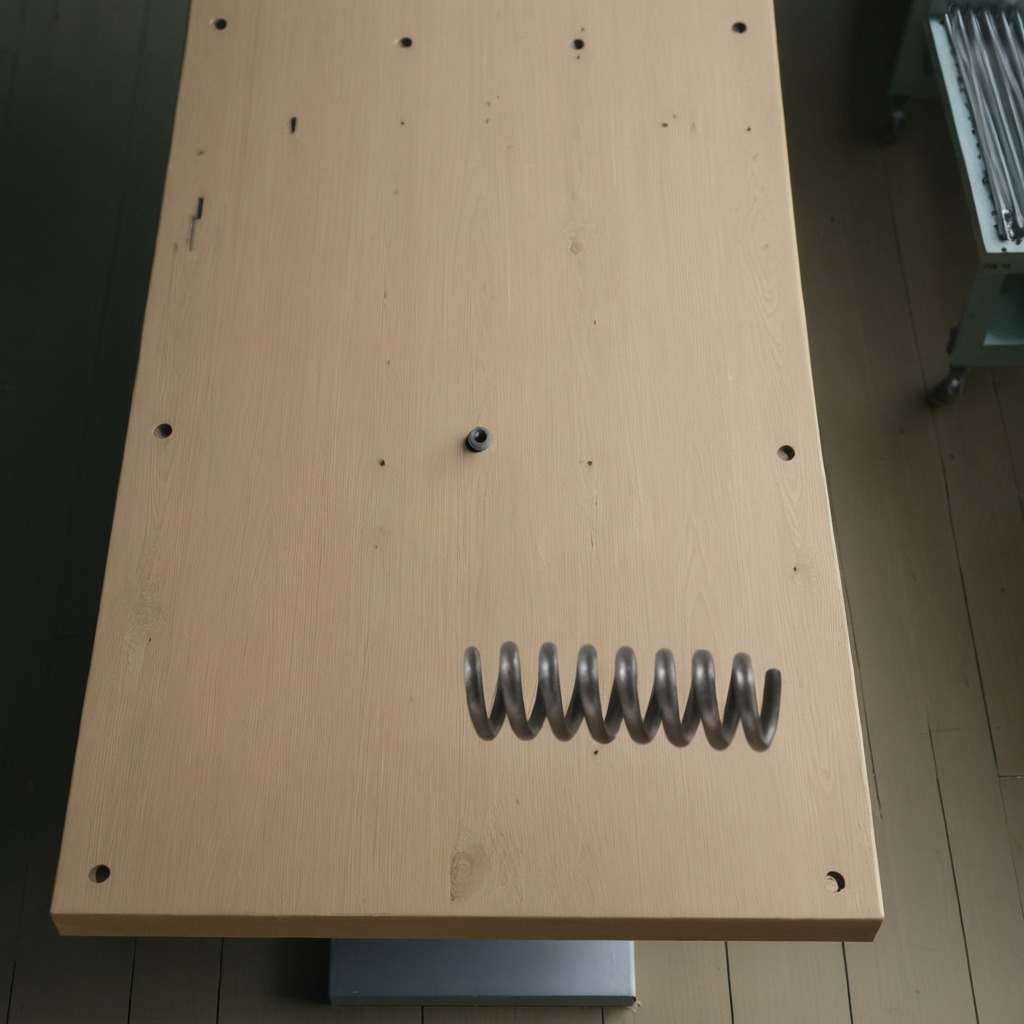
A coiled metal spring is lying on the workbench.